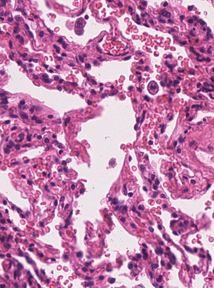
Tumor epithelial tissue: no
Tumor-associated stroma tissue: no
Normal tissue: yes